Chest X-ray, PA view. Patient: 35 years old, sex M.
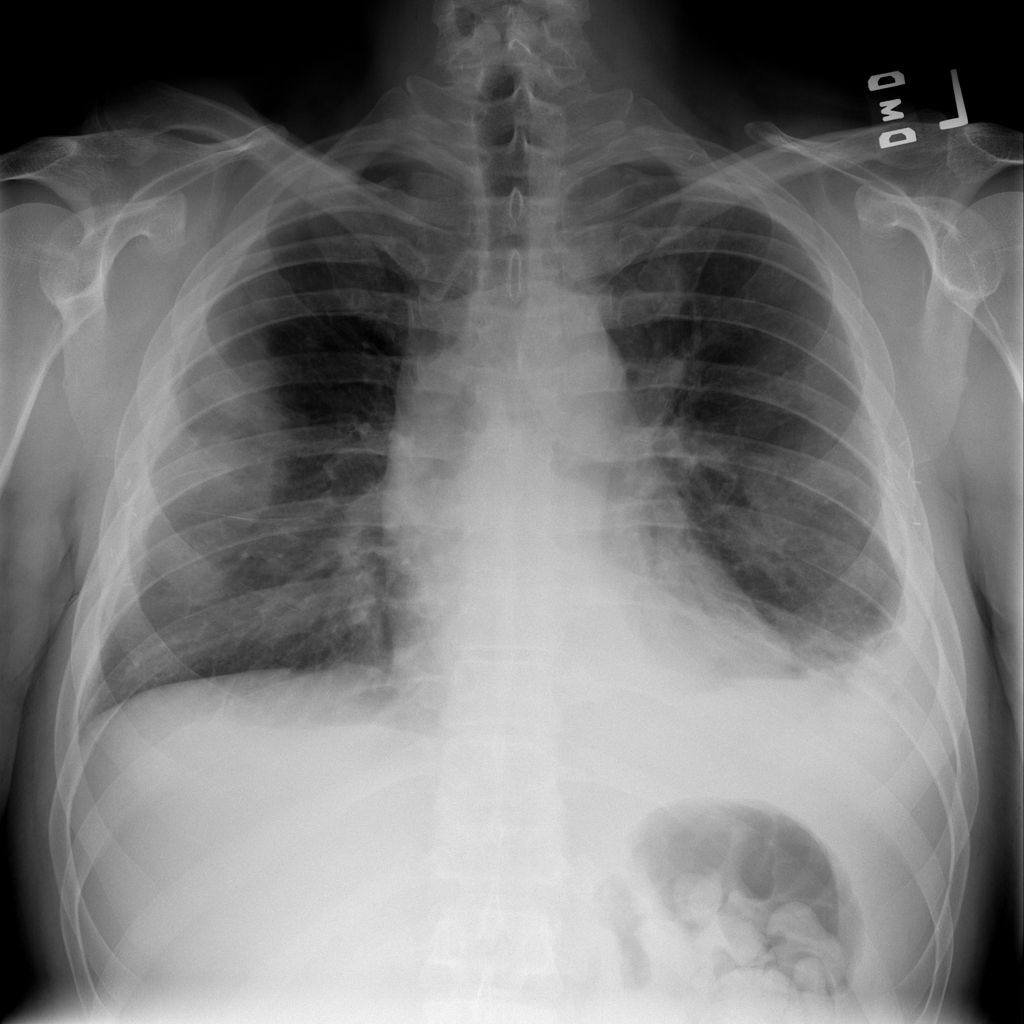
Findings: Effusion, Mass